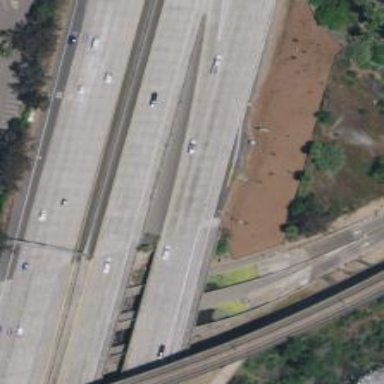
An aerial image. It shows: Bridge over motorway_link.